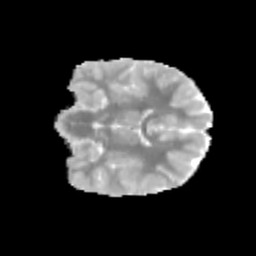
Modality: MD
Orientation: coronal
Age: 8
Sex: male
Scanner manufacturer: siemens
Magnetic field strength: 3 T
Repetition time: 3.8 s
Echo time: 0.07 s